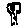
Label: tree